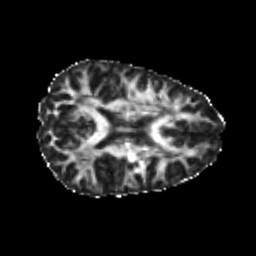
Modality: FA
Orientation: axial
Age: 25
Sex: female
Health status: healthy
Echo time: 0.074 s